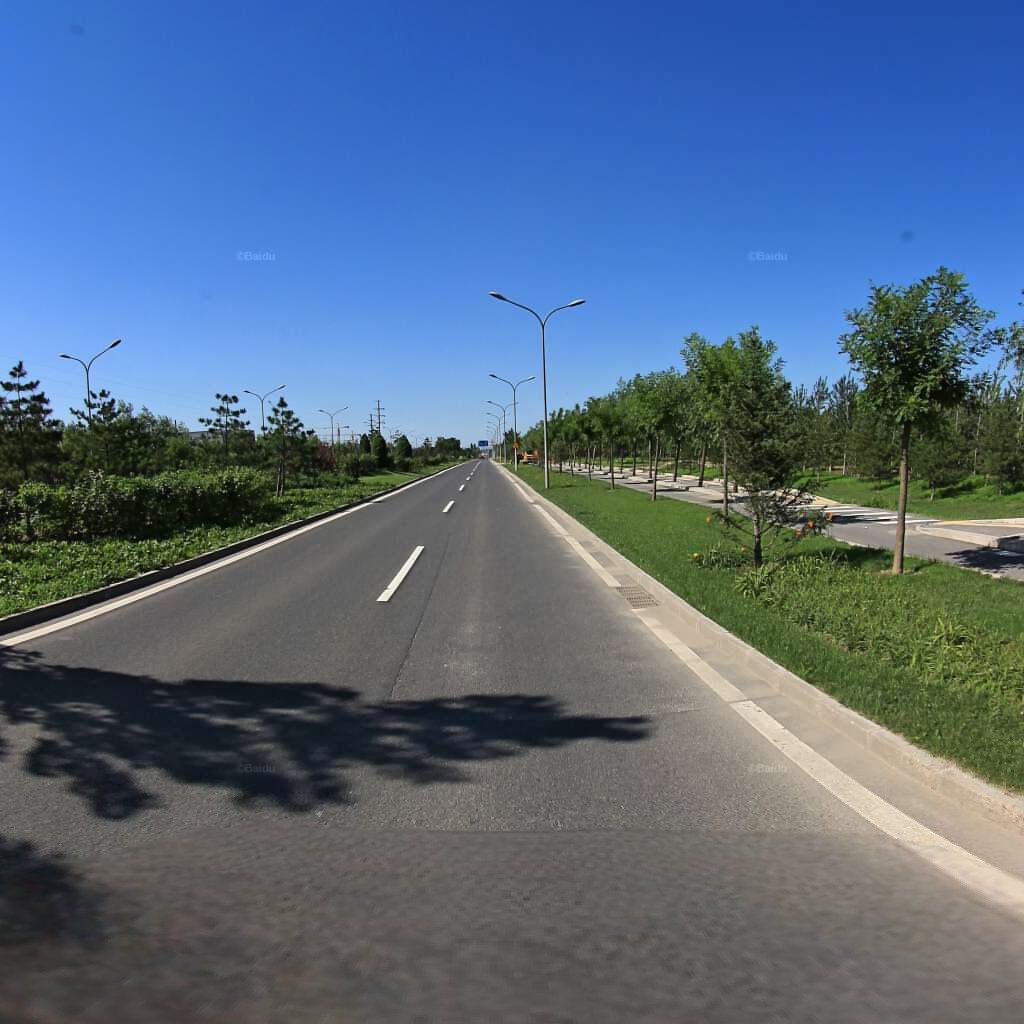
Region: Chaoyang
Road damage annotations: longitudinal crack, transverse crack